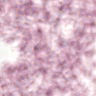
Metastatic tissue present: no